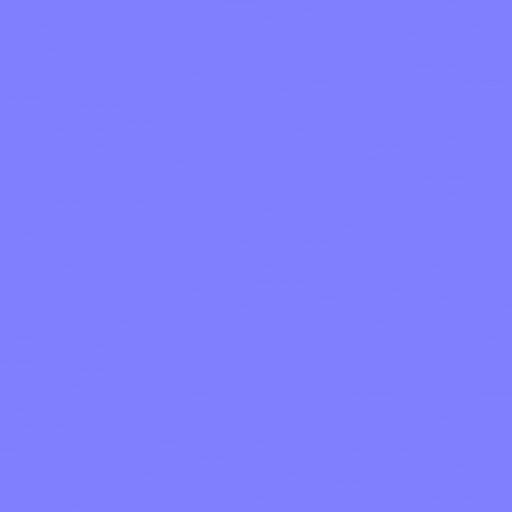
brown smooth wood floor wooden